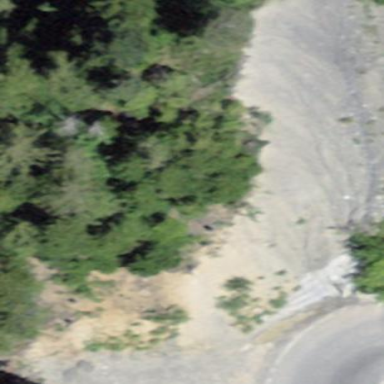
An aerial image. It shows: Natural scree.